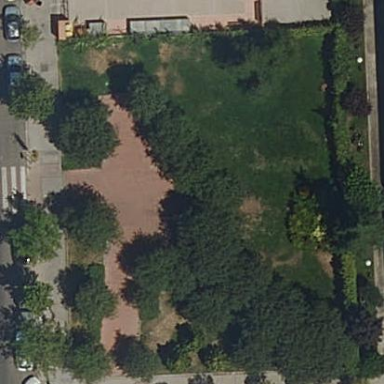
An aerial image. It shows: Lovely park for leisure and relaxation.